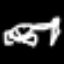
Label: frog